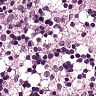
Metastatic tissue present: no